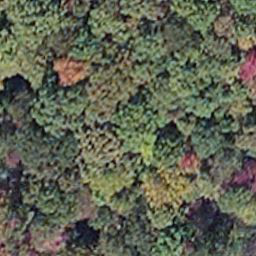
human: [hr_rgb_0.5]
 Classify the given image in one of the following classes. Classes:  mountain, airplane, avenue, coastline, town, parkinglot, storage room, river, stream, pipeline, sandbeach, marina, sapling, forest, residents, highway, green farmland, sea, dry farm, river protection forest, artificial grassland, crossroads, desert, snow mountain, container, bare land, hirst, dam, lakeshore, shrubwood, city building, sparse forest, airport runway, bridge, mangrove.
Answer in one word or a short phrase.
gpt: mangrove